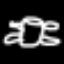
Label: frog